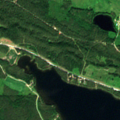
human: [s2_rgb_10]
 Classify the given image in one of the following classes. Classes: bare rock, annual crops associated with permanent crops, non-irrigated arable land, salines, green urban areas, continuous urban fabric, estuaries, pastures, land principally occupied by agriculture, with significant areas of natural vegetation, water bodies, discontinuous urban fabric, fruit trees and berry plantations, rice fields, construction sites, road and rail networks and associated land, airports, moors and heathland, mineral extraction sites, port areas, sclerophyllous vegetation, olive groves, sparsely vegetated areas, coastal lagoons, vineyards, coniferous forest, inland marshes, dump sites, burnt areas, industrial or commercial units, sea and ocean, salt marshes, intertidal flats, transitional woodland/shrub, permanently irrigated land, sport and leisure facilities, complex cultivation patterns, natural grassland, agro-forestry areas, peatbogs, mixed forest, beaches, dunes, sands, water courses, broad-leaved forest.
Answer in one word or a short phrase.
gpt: coniferous forest, mixed forest, transitional woodland/shrub, water bodies